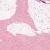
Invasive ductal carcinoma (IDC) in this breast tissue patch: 0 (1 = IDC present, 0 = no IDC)